Interaction volume radius: 5 \u00c5
Interaction volume height: 10 \u00c5
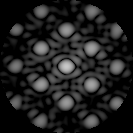
Disorder parameter: 0.1763